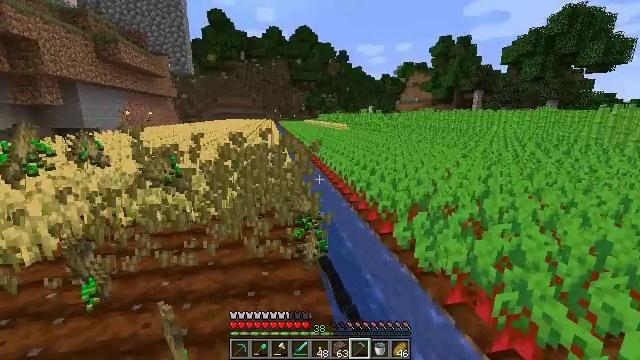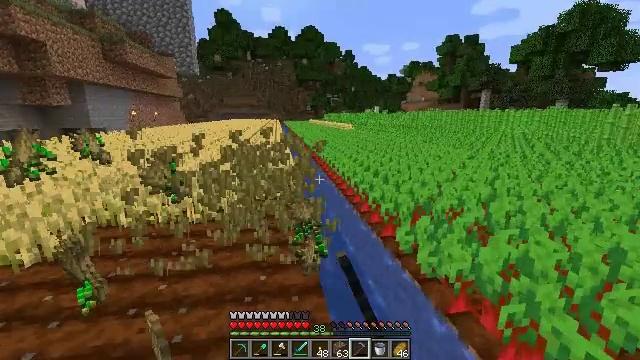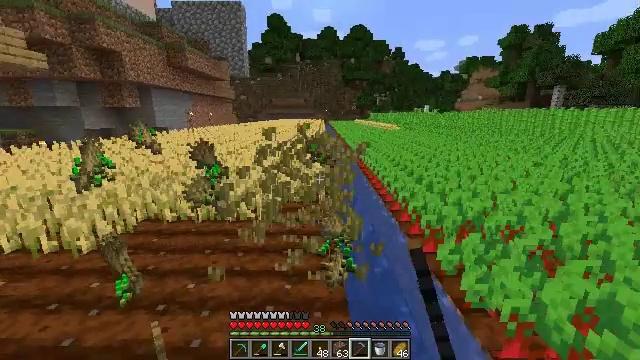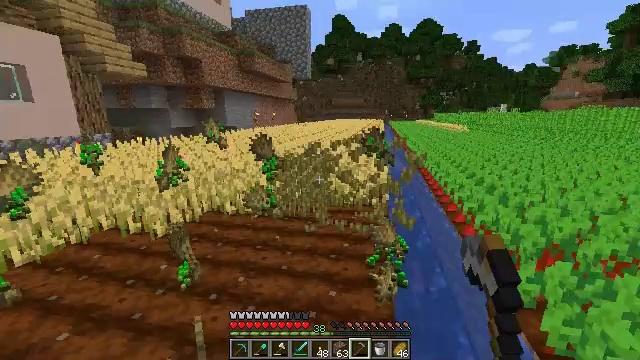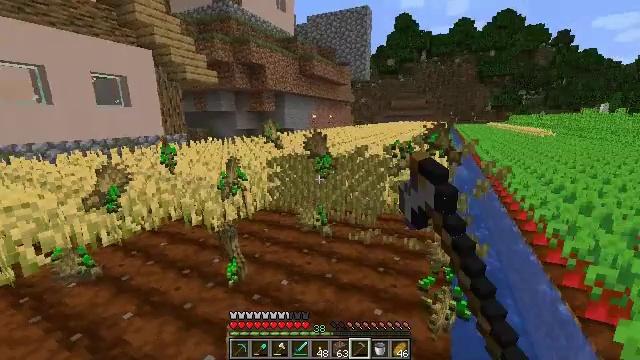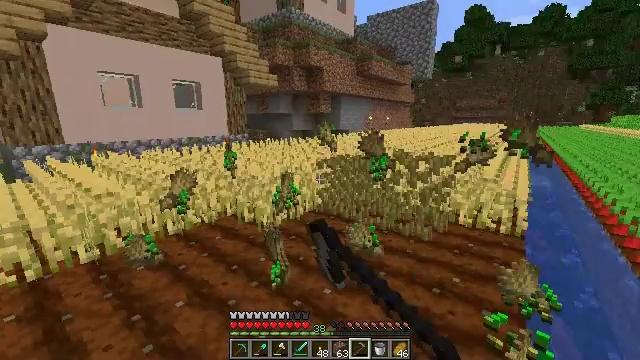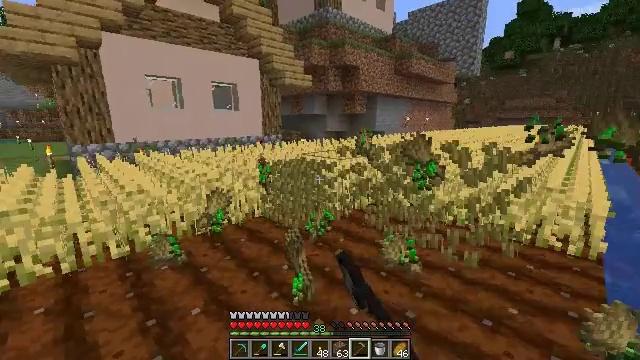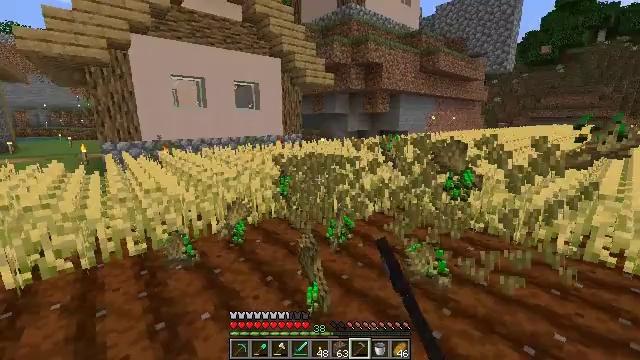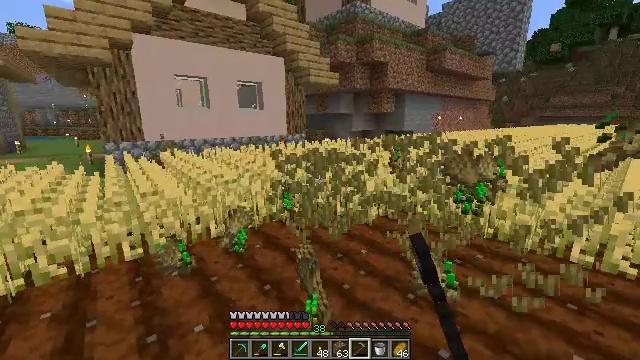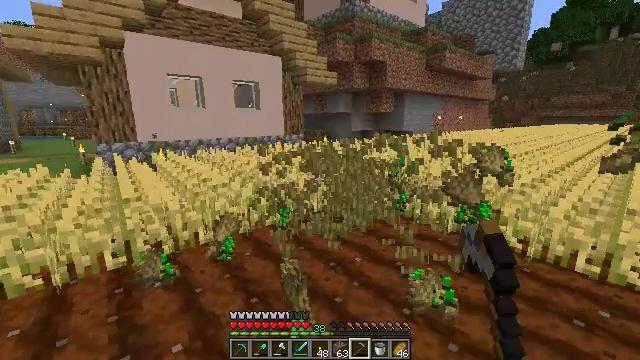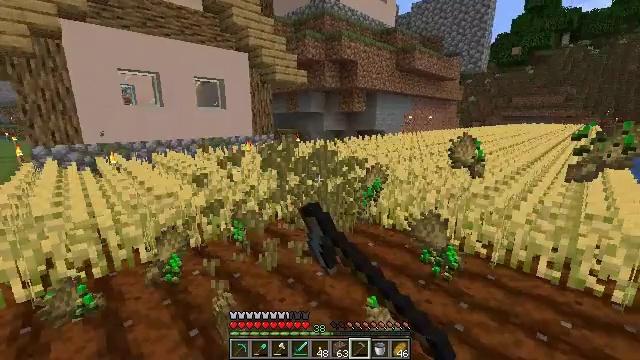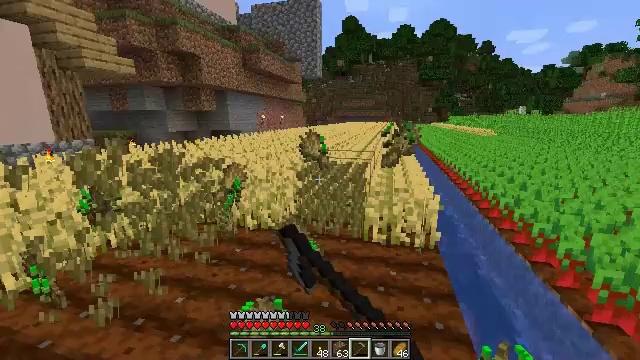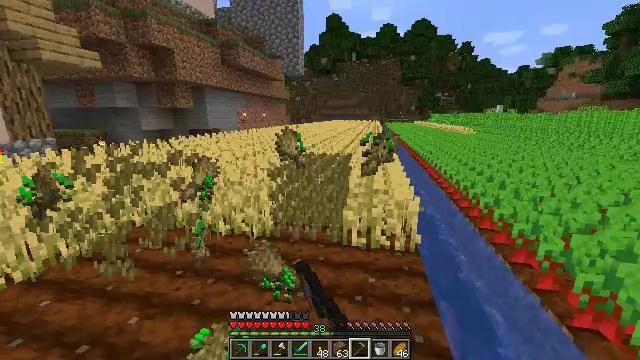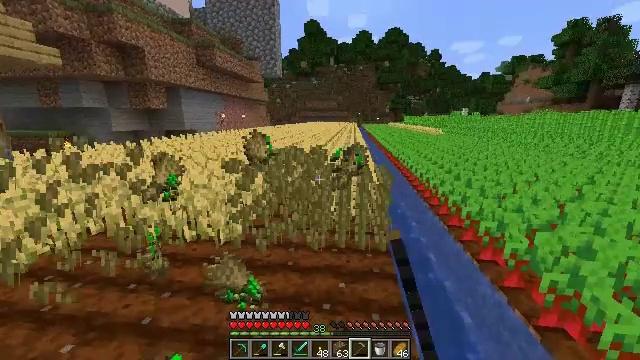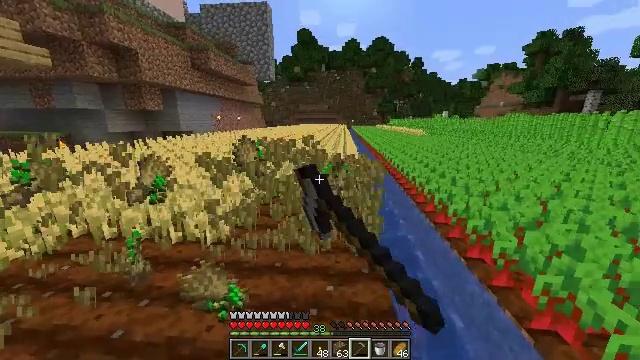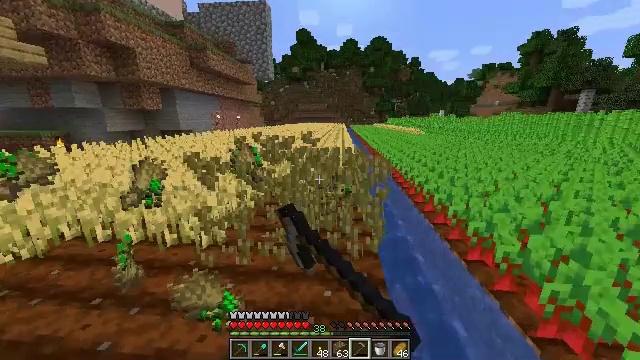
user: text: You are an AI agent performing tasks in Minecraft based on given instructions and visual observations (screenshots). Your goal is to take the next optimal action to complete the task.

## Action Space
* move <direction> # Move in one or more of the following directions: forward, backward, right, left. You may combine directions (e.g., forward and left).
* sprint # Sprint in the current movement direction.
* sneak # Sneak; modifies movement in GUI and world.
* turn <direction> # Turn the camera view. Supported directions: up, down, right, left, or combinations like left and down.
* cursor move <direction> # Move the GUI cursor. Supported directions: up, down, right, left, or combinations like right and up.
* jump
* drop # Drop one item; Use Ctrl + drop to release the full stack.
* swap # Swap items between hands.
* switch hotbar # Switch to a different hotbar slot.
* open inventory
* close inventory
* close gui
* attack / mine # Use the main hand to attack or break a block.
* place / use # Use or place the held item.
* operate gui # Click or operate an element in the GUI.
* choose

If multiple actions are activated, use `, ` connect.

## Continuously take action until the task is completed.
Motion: motion action
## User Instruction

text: Break the mature wheat plants.
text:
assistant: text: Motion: move forward and move right, turn left, attack / mine
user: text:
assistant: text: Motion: move forward, turn left, attack / mine
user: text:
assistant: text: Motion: move forward, turn left, attack / mine
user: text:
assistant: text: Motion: move forward, turn left, attack / mine
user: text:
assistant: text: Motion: move forward, turn left, attack / mine
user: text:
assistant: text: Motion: move forward, turn left, attack / mine
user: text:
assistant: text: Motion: move forward, turn left, attack / mine
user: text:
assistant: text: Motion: move forward and move right, turn left, attack / mine
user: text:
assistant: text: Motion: move forward and move right, attack / mine
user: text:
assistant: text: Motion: move forward and move right, turn right, attack / mine
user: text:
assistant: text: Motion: move forward and move right, turn right, attack / mine
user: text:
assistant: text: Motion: move forward and move right, sprint, turn right, attack / mine
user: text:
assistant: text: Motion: move forward, sprint, turn right, attack / mine
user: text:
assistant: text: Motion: move forward, sprint, turn right, attack / mine
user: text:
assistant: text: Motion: move forward, sprint, attack / mine
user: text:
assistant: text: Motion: move forward, sprint, attack / mine
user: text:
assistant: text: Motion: move forward, sprint, turn left and down, attack / mine
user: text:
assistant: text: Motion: move forward, sprint, turn left and down, attack / mine
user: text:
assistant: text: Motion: move forward, sprint, turn left, attack / mine
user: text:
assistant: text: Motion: move forward, sprint, turn left, attack / mine
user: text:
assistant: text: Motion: move forward and move right, sprint, turn left, attack / mine
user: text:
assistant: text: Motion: move forward and move right, sprint, attack / mine
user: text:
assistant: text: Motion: move forward and move right, sprint, turn right, attack / mine
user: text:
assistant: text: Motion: move forward and move right, sprint, turn right, attack / mine
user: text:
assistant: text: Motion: move forward and move right, sprint, turn right, attack / mine
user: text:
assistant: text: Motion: move forward and move right, sprint, turn right, attack / mine
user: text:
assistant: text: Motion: move forward and move right, sprint, turn right, attack / mine
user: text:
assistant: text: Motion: move forward, sprint, attack / mine
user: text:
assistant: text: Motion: move forward, sprint, turn left, attack / mine
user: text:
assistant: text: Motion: move forward, sprint, turn left, attack / mine